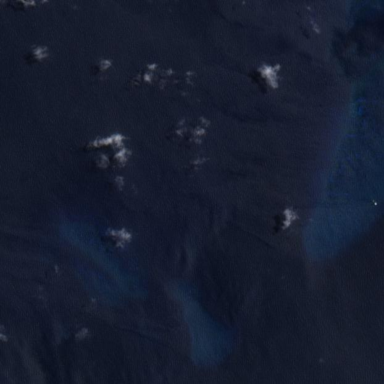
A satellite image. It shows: Beautiful reef in its natural state.